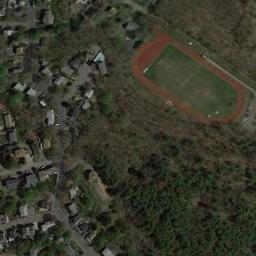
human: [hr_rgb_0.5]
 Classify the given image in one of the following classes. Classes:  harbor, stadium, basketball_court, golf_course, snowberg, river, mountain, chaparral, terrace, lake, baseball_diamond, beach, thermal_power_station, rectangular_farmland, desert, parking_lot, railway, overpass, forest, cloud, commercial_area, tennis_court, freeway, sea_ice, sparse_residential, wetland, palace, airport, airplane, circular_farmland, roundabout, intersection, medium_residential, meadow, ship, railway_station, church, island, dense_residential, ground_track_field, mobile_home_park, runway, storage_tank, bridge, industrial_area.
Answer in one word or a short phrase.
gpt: ground_track_field